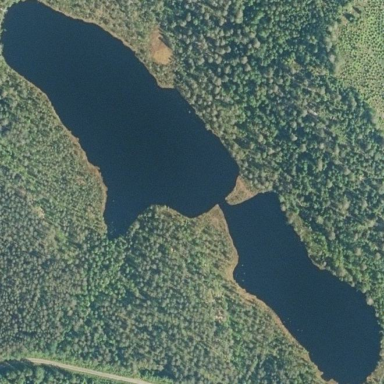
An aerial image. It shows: Pond with natural water.